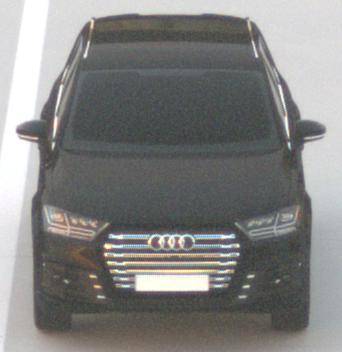
Make: Audi
Model: SQ7
Detailed model: -
Model produced from: 2016
Model produced until: 2018
Doors: 5
Color: black
Road condition: dry road
Daytime: sunrise or sunset
Contrast: medium contrast